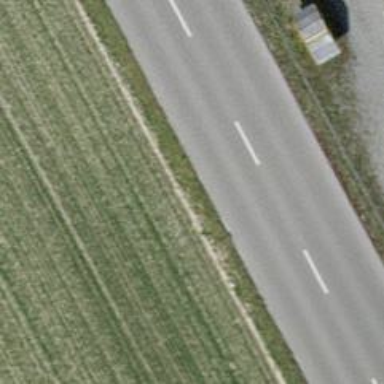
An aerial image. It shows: Tertiary road with asphalt surface.